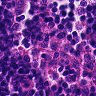
Metastatic tissue present: no